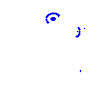
Particle: electron